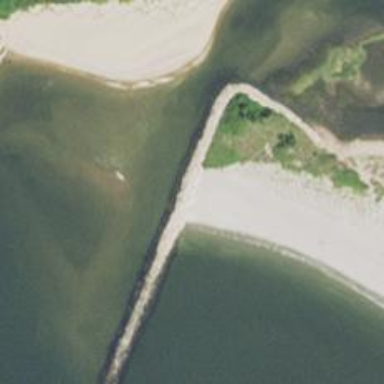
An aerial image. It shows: Breakwater structure.